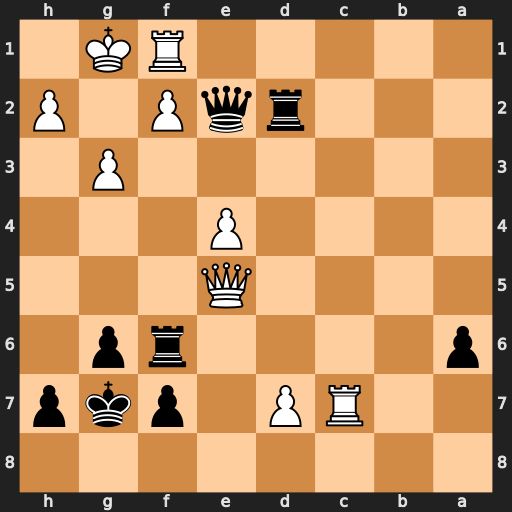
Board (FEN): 8/2RP1pkp/p4rp1/4Q3/4P3/6P1/3rqP1P/5RK1
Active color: b
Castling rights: -
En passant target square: -
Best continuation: Rd1 Qxf6+ Kxf6 Rxd1 Qxd1+